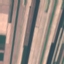
Land use / land cover class: AnnualCrop